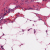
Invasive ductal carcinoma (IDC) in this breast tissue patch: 0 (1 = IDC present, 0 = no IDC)